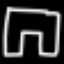
Label: pants